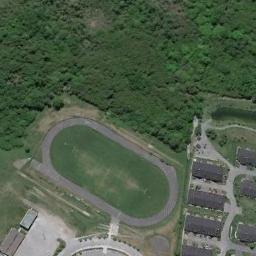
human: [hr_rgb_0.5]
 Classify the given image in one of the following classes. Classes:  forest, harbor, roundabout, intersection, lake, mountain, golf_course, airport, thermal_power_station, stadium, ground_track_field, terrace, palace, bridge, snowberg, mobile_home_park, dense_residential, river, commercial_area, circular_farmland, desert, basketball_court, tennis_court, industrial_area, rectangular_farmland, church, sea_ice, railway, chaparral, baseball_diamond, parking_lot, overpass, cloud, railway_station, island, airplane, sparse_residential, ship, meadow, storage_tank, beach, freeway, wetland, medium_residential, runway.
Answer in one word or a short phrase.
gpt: ground_track_field